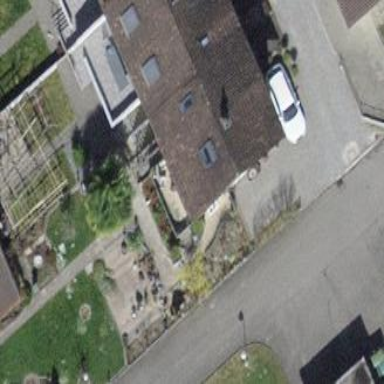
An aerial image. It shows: Terrace building.